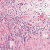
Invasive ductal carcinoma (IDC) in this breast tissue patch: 1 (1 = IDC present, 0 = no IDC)